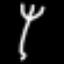
Label: fork